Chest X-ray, PA view. Patient: 56 years old, sex M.
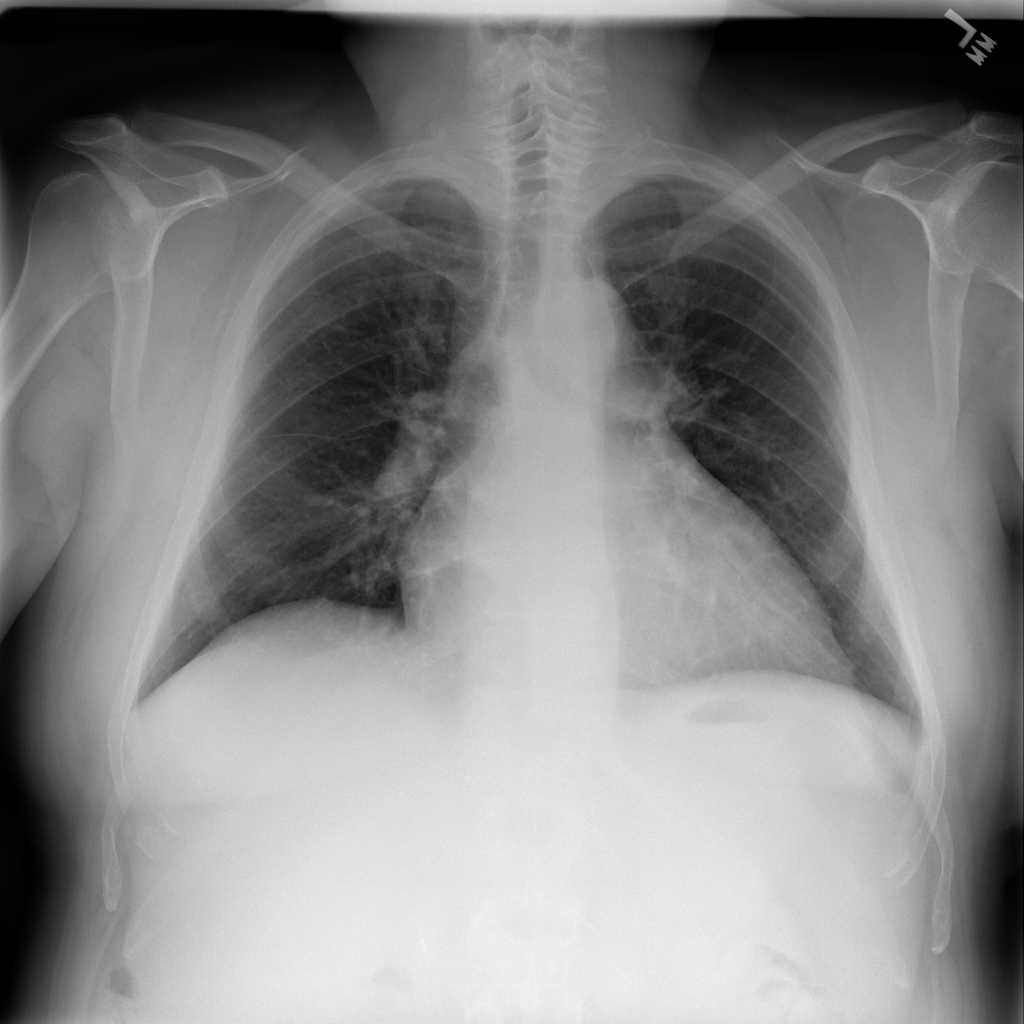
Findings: No Finding